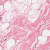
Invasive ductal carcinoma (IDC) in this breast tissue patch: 0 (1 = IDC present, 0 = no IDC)